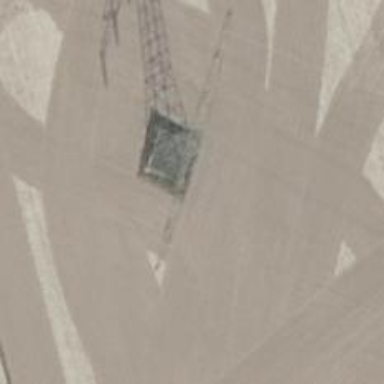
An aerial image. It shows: Power tower.